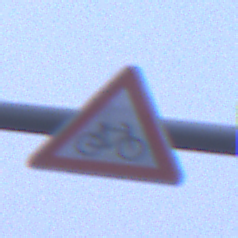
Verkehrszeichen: RadverkehrLinks
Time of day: SunriseSunset
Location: Outdoor (Urban)
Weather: Overcast
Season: NotSpecified
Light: Natural